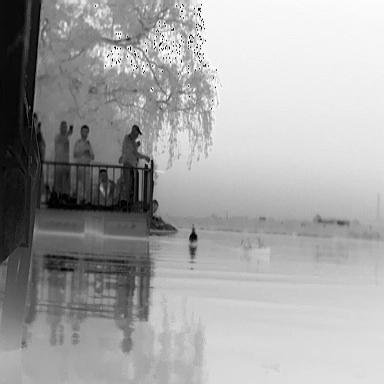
There are two objects shown in the infrared image, including a warship, and a canoe.